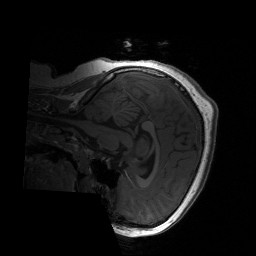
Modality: T1w
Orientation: sagittal
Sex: female
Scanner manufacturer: siemens
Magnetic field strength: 3 T
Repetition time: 1.9 s
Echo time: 0.00243 s